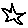
Label: star